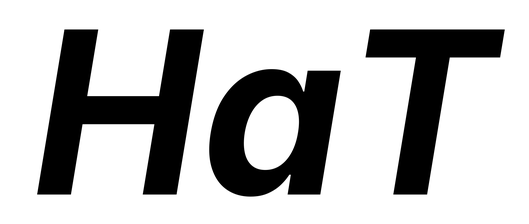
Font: Inter-Italic_Bold_Italic